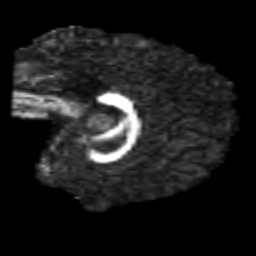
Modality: FA
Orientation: sagittal
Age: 28
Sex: male
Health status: healthy